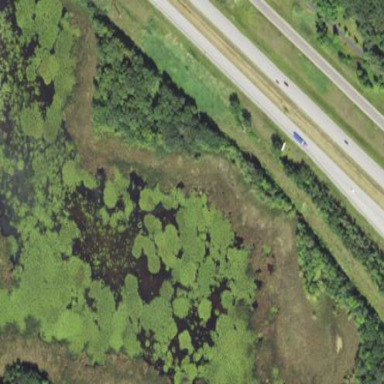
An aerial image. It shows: Marsh wetland.